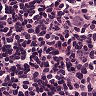
Metastatic tissue present: no